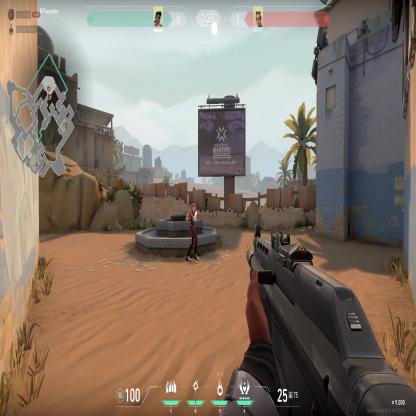
Label: enemy